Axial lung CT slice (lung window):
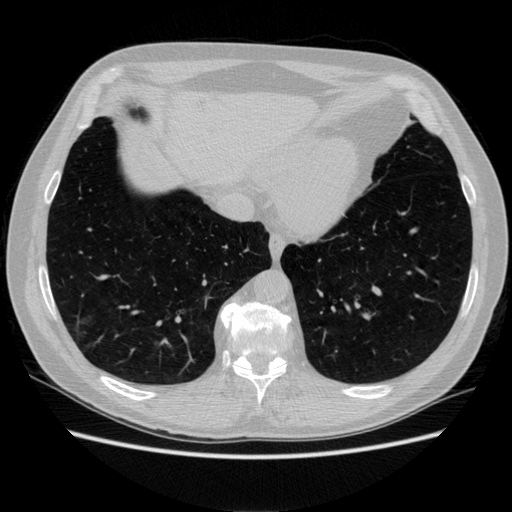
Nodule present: no